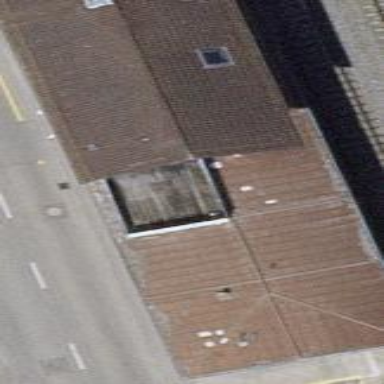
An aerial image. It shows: Train station building.